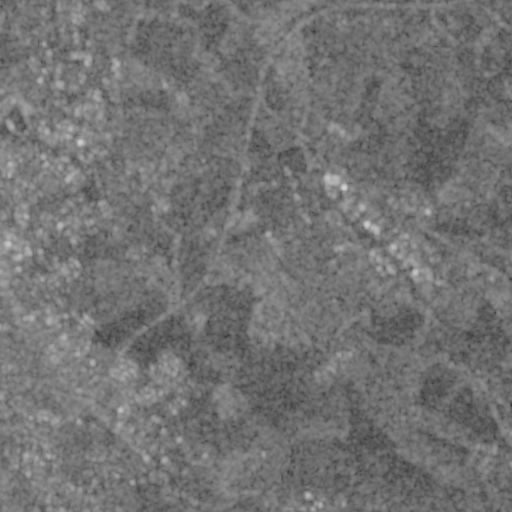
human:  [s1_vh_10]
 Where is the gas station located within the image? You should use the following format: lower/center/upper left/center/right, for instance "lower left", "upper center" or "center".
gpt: The gas station is located in the upper left of the image.
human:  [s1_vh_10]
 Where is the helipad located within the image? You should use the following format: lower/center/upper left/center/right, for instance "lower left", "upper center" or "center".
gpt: The helipad is located in the center left of the image.
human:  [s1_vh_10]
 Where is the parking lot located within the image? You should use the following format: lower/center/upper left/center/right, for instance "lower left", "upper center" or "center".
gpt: The parking lot is located in the left of the image.
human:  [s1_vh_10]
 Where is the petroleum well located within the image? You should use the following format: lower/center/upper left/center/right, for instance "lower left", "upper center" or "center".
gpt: The petroleum well is located in the center right of the image.
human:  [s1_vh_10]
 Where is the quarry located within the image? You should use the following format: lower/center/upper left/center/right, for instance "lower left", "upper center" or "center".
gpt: The quarry is located in the upper center of the image.
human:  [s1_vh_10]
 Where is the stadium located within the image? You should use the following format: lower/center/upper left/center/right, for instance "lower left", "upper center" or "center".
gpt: The stadium is located in the upper center of the image.
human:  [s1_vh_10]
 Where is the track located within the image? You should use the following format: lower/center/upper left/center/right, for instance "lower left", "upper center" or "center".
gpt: The track is located in the upper left of the image.
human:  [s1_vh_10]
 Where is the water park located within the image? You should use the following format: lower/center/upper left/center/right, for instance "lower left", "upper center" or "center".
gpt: The water park is located in the lower left of the image.
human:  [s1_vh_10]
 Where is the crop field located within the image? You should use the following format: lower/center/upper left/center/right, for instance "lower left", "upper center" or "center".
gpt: There is no crop field in the image.

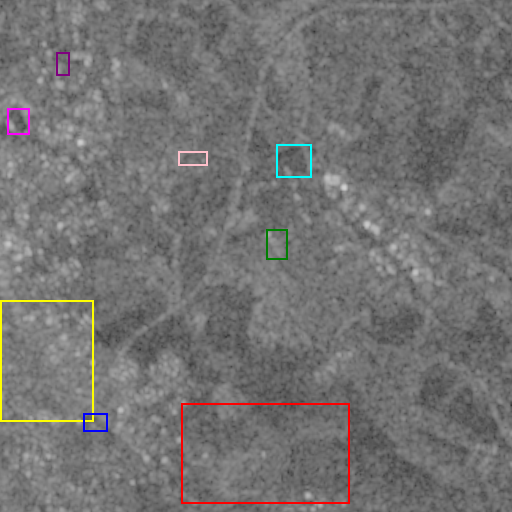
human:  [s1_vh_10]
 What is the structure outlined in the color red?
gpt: The structure outlined in red is a crop field.
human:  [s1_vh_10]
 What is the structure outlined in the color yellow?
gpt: The structure outlined in yellow is a park.
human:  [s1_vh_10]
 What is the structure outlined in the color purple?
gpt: The structure outlined in purple is a parking lot.
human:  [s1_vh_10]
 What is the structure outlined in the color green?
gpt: The structure outlined in green is a power substation.
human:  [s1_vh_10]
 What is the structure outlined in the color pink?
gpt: The structure outlined in pink is a quarry.
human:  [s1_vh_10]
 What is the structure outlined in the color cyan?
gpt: The structure outlined in cyan is a stadium.
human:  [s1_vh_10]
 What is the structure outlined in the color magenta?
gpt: The structure outlined in magenta is a track.
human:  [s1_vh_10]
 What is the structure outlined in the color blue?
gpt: The structure outlined in blue is a water park.
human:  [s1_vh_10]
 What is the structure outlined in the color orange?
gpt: There is no orange outline.